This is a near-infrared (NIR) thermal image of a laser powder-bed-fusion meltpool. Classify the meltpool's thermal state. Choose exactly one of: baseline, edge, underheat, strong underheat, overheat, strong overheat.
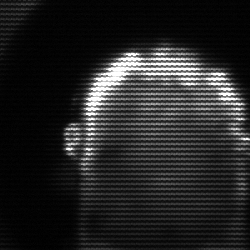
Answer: baseline